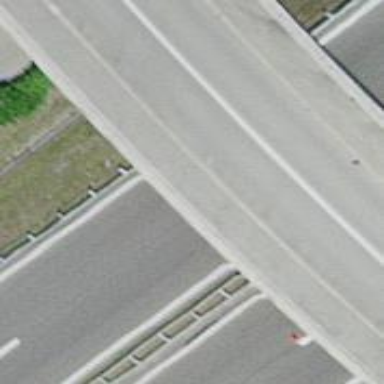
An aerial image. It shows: Sidewalk bridge over footway.